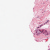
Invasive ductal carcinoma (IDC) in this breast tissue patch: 0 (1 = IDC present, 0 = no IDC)